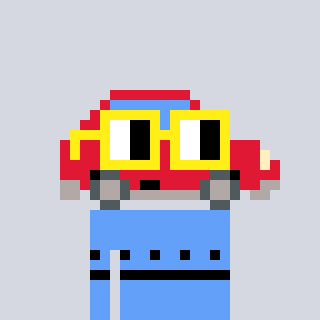
a pixel art character with square yellow glasses, a car-shaped head and a blue-colored body on a cool background